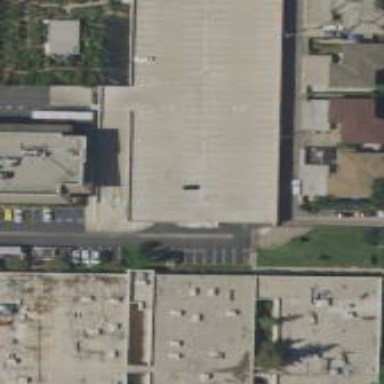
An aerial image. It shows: Parking building.